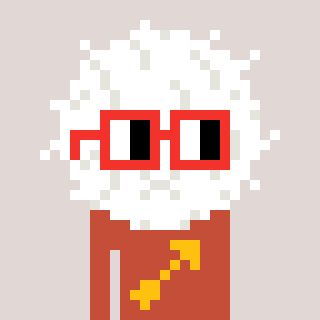
a pixel art character with square red glasses, a cottonball-shaped head and a rust-colored body on a warm background